Question: Basicly I want to perform a cross search from a mysql database with PHP. I really don't know how to put it in any other way. Let's say we got a select query
'''
'SELECT id_tag FROM ''._DB_PREFIX_.'projekt_rooms' WHERE id_product = '.$productid.'';
'''
So that row returns me all the values from the database where id_product matches. However how can I perform a query to return me all the id_product's that match the id_tag's after that. Should i put it in a loop or is there any other way and how ?
Here is a picture to clarify the table.

BR's
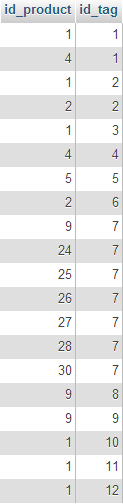
Answer: If I'm understanding your question correctly (you want all products that have the same tag_id as the product(s) specified by '$productid'), you should wrap a query around your query (making it a subquery), something like this...
'''
'select id_product
from ''._DB_PREFIX_.'projekt_rooms' where id_tag in
(SELECT id_tag
FROM ''._DB_PREFIX_.'projekt_rooms' WHERE id_product = '.$productid.');'
'''